Interaction volume radius: 10 \u00c5
Interaction volume height: 10 \u00c5
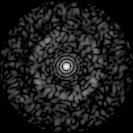
Disorder parameter: 0.8574